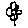
Label: flower